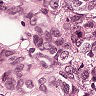
Metastatic tissue present: yes